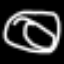
Label: donut